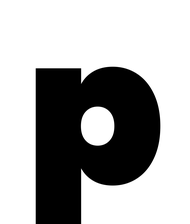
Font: Poppins-Black